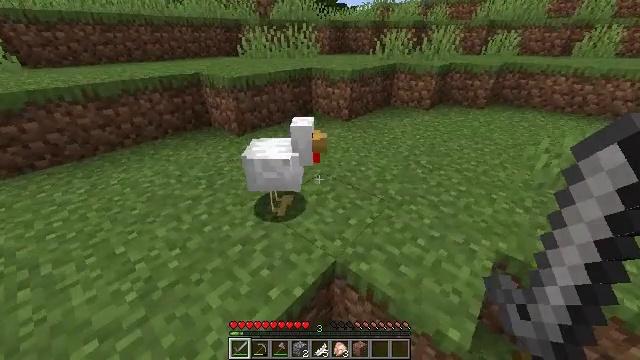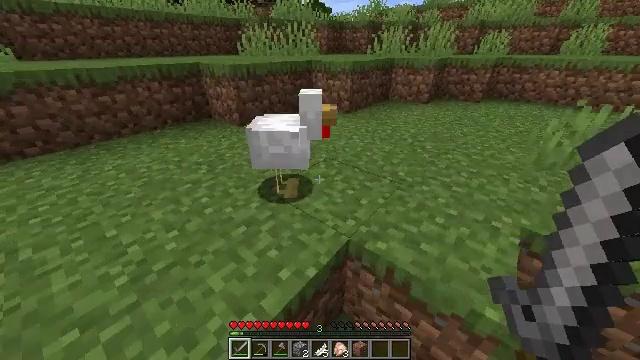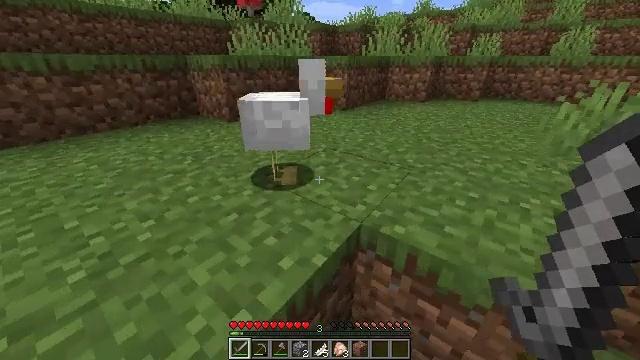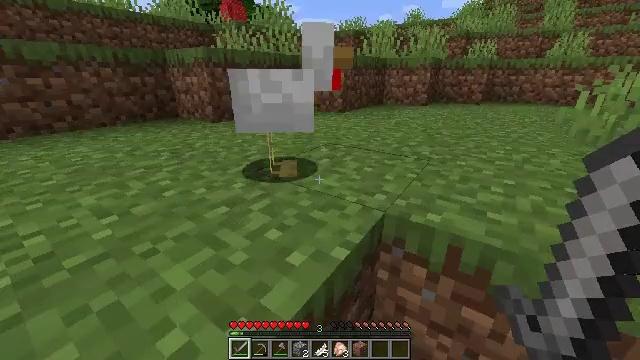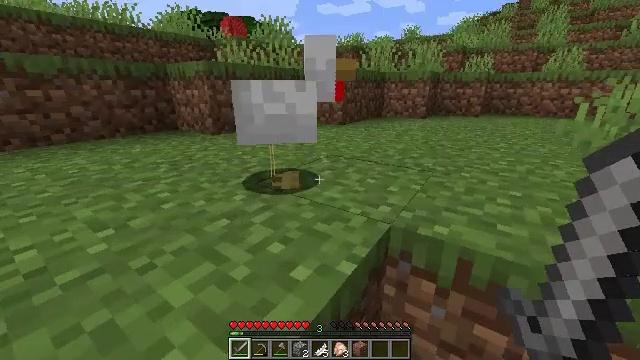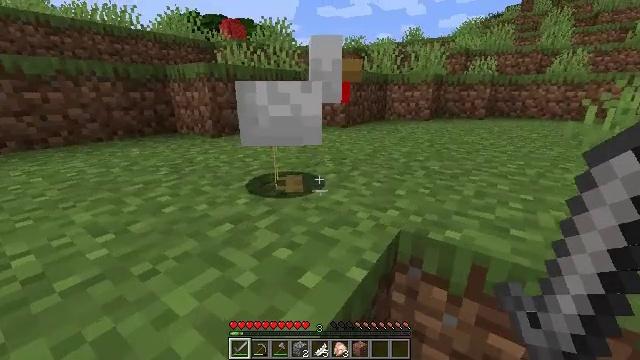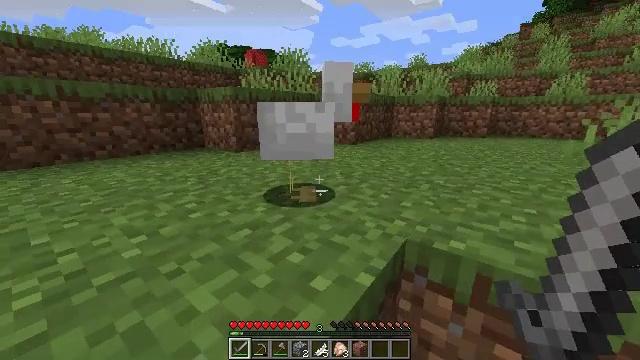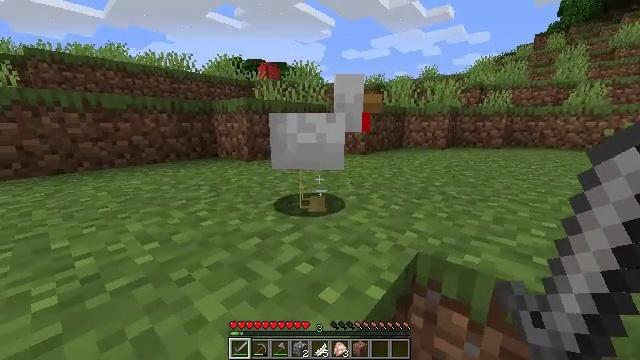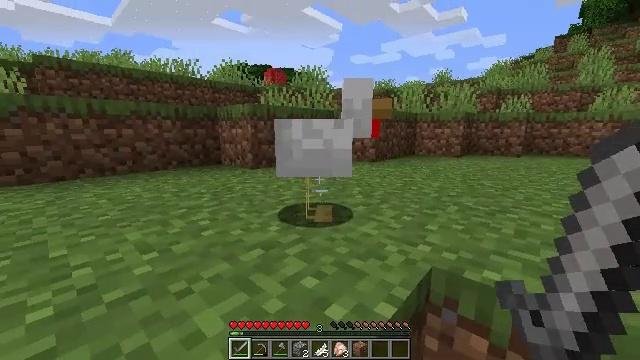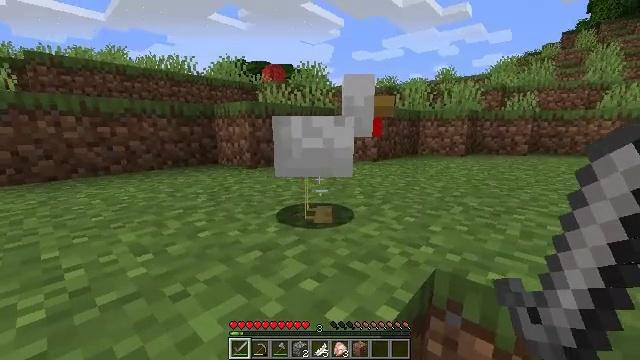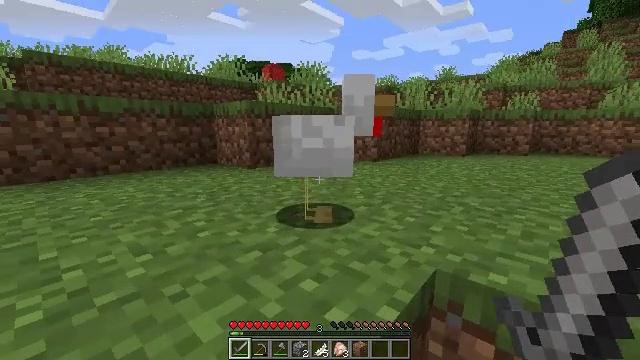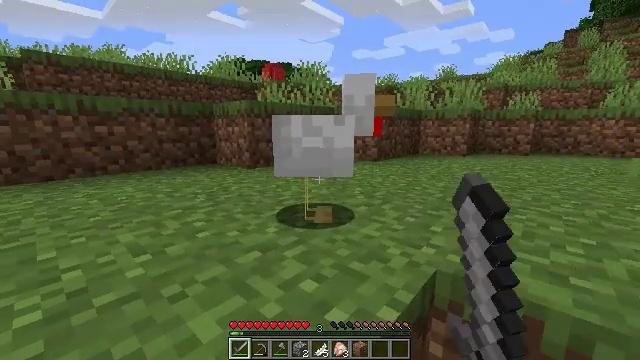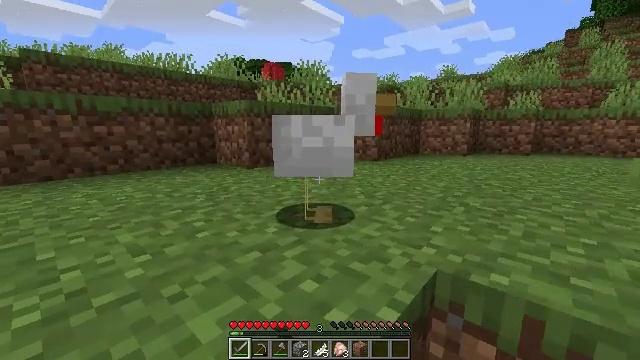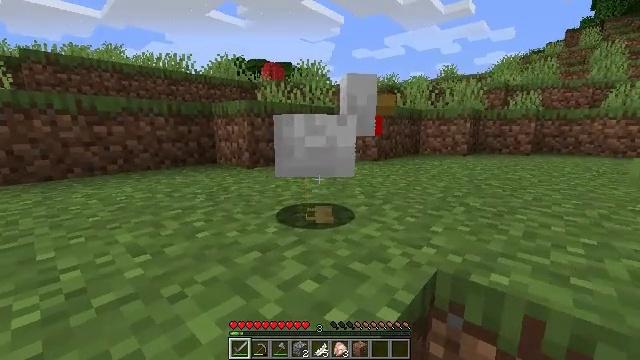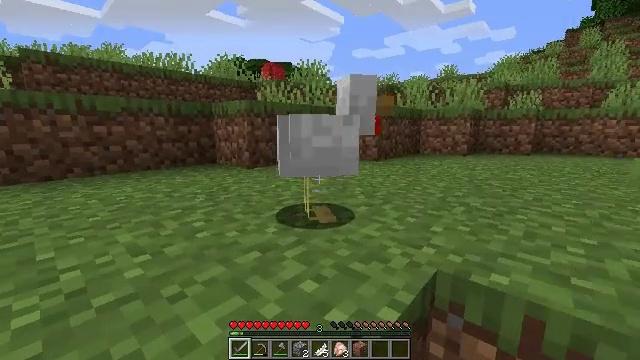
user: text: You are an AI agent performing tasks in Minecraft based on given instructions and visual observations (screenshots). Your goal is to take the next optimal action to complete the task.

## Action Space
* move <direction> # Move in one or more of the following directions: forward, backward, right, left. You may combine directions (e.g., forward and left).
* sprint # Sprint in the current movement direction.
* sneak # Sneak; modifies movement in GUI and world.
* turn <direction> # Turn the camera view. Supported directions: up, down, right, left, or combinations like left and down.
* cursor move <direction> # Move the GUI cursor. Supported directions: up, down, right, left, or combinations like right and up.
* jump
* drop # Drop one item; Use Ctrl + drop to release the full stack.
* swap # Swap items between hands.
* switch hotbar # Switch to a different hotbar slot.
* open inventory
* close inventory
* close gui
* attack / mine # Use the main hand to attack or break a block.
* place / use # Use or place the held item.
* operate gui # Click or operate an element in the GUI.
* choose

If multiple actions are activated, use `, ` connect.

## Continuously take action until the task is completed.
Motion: motion action
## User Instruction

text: Hunt a chicken.
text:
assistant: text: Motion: turn right
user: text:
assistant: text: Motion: turn right and up
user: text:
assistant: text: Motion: turn right and up
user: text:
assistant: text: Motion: turn up
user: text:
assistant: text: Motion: no_op
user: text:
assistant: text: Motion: turn left and up
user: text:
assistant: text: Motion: turn left and up
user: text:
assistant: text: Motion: turn left and up
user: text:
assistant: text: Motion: no_op
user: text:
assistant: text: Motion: attack / mine
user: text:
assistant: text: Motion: attack / mine
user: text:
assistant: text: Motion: attack / mine
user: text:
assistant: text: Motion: no_op
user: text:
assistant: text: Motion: no_op
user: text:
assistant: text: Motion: no_op